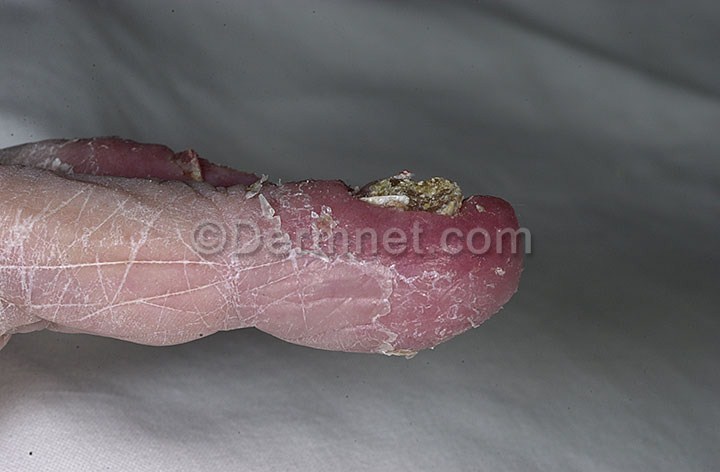
Disease: Psoriasis pictures Lichen Planus and related diseases